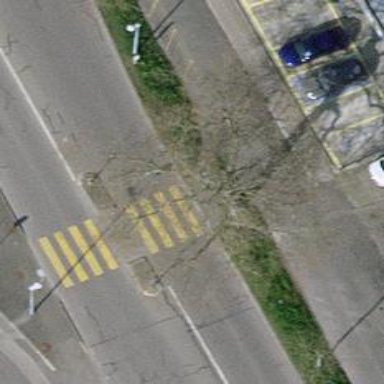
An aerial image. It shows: Asphalt footway.